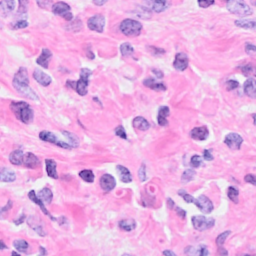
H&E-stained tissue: Breast